Question: Iam trying to plot a graph with achartengine where I need an array of dates fetched from tthe database so that I can use it with TimeSeries.
However Iam unable to retrieve the dates from the database with a cursor.
Kindly help
'''
heres my code:-
public Date[] getReportDates(ReportGraph reportGraph)
{
// TODO Auto-generated method stub
String [] columns = new String[]{KEY_ROW_ID, KEY_KM, KEY_FUEL_QTY, KEY_FUEL_PRICE, KEY_TOTAL_COST, KEY_MILEAGE, KEY_DATE,KEY_TANK_FULL};
String selectQuery = "SELECT _date FROM fuel_table";
reportCursor = ourDatabase.rawQuery(selectQuery, null);
Date[] reportList=null ;
int i = 0;
int count = reportCursor.getCount();
reportList = new Date[count];
if(reportCursor.moveToFirst())
{
do
{
reportList[i] = (Date)reportCursor.getLong(0); // ERROR here
i++;
}while(reportCursor.moveToNext());
}
reportCursor.close();
return reportList;
}
code for line chart:-
double[] fPrice;
double[] fMileage;
Date[] fDates;
XYMultipleSeriesRenderer rRenderer;
XYMultipleSeriesDataset dataset;
XYSeriesRenderer priceRenderer, mileageRenderer,dateRenderer;
public Intent getIntent(Context context)
{
FuelStoredInfo reportInfo =new FuelStoredInfo(context);
reportInfo.open();
fPrice=reportInfo.getReportData(this);
fMileage = reportInfo.getReportMileage(this);
fDates = reportInfo.getReportDates(this);
reportInfo.close();
TimeSeries fPriceseries = new TimeSeries("Fuel prices");
for(int i=0;i<fDates.length;i++)
{
fPriceseries.add(fDates[i], fPrice[i]);
}
TimeSeries fMileageSeries = new TimeSeries("Mileage");
for(int i=0;i<fDates.length;i++)
{
fMileageSeries.add(fDates[i],fMileage[i]);
}
// Our second data
dataset = new XYMultipleSeriesDataset();
dataset.addSeries(fPriceseries);
dataset.addSeries(fMileageSeries);
'''

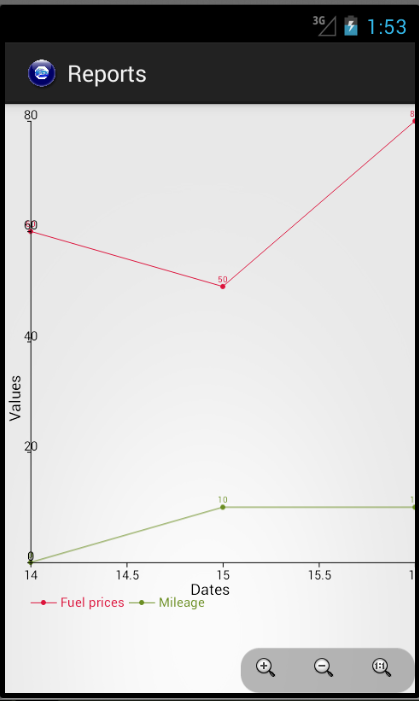
Answer: You cannot simply cast a long to a Date. Try using the <URL> constructor.
'''
reportList[i] = new Date(reportCursor.getLong(0));
'''